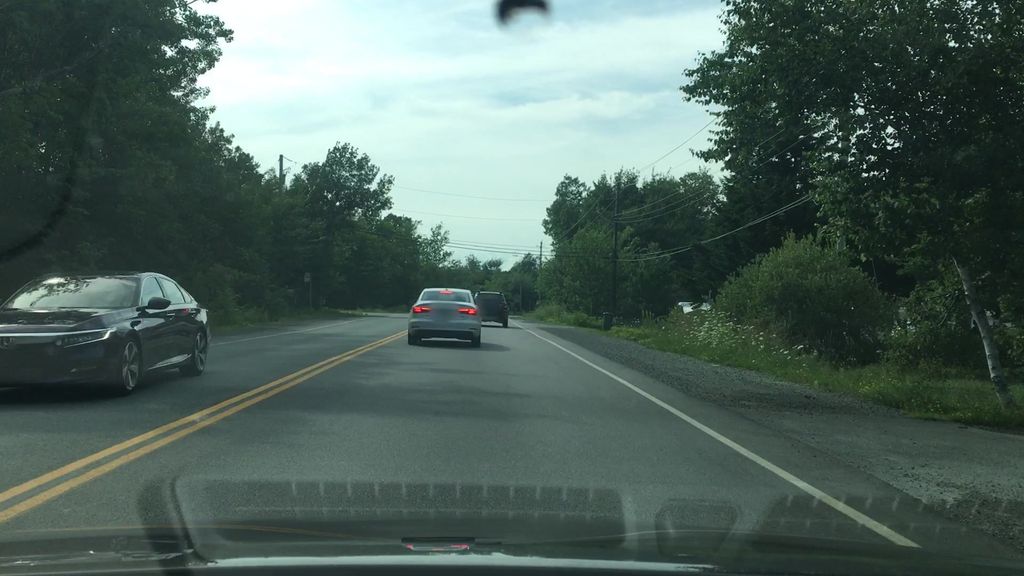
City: halifax